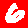
Digit: 6